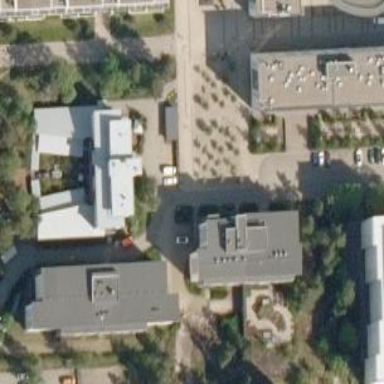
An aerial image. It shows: Nursing home.